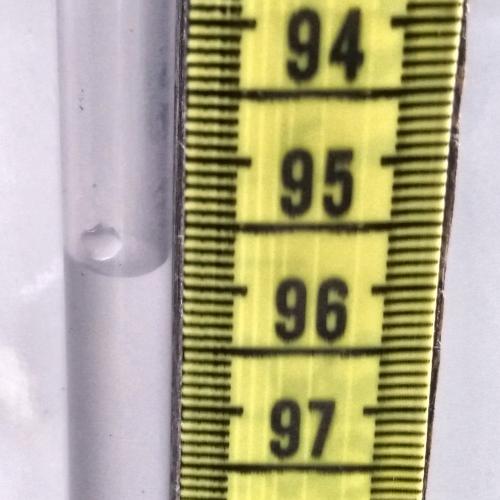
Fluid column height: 95.9 cm